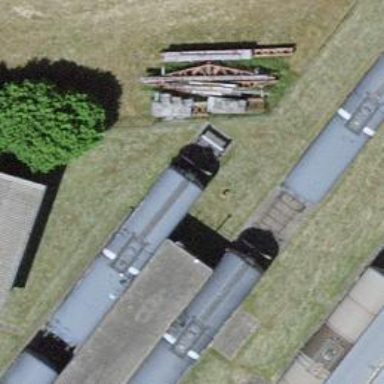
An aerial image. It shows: Railway buffer stop.